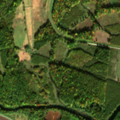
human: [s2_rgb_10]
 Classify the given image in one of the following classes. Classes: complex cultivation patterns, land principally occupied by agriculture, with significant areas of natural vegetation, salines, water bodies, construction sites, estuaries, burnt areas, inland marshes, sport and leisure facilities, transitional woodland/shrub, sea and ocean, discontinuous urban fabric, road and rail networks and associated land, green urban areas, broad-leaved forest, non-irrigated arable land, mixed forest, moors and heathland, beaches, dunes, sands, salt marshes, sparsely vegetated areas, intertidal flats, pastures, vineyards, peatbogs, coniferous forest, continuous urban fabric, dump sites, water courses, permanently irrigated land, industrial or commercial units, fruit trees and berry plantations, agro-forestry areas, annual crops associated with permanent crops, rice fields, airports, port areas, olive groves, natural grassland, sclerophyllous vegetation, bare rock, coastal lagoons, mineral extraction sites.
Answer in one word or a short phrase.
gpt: non-irrigated arable land, pastures, broad-leaved forest, transitional woodland/shrub, water courses